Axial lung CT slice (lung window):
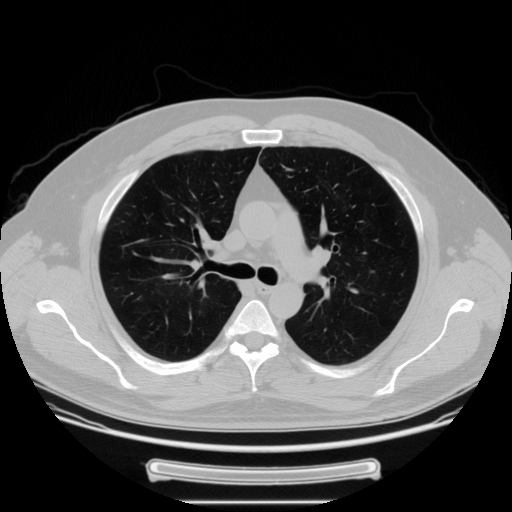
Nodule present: no